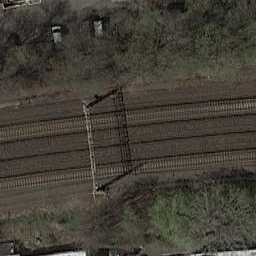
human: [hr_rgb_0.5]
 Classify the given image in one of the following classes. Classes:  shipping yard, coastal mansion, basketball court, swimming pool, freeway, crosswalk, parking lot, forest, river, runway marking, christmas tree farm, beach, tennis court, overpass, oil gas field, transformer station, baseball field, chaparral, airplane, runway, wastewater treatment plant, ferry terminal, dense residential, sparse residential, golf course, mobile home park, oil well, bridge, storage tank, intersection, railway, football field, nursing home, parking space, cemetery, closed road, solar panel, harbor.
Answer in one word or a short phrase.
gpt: railway